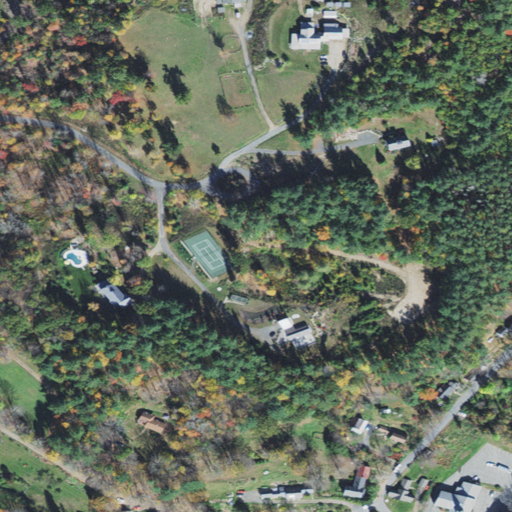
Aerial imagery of mountain in Massachusetts named Stacy Mountain containing shrub, deciduous forest, mixed forest, evergreen forest, open development, pasture, medium intensity development, low intensity development, and barren land